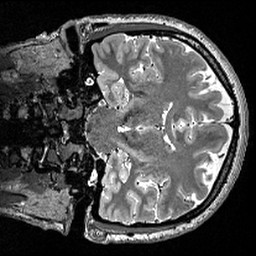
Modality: T2w
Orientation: coronal
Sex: female
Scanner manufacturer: siemens
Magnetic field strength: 3 T
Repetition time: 3 s
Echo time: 0.418 s